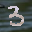
Label: 3